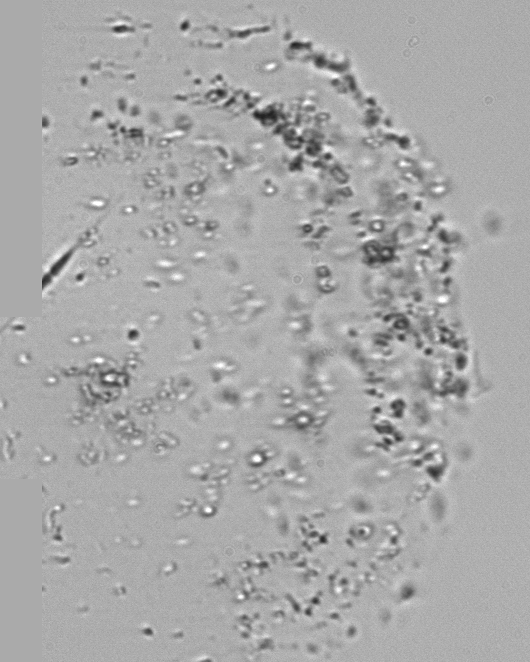
Label: Phaeocystis